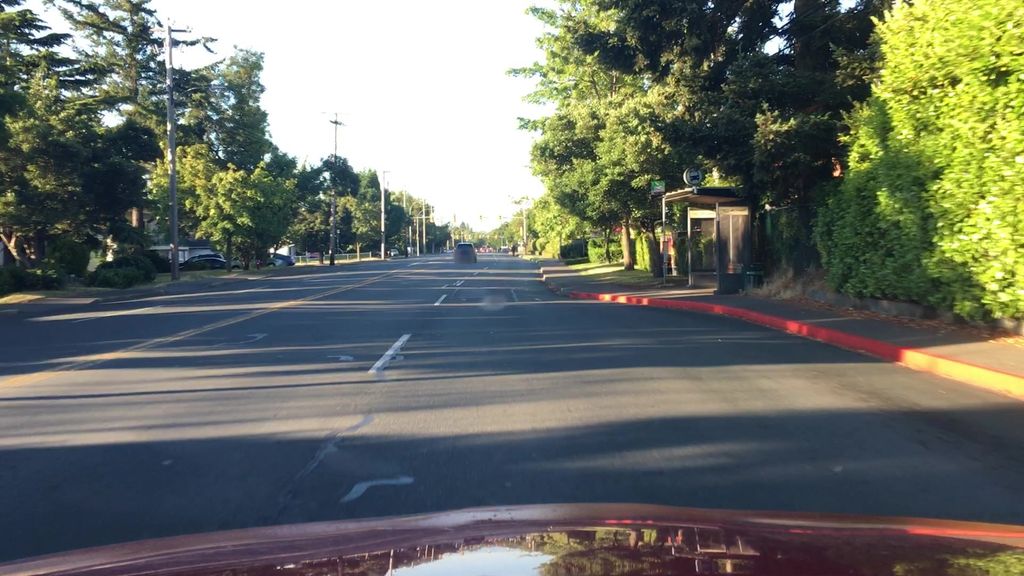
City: victoria